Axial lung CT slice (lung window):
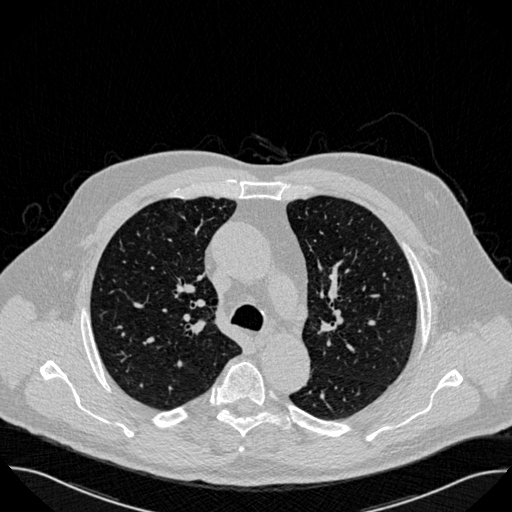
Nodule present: no